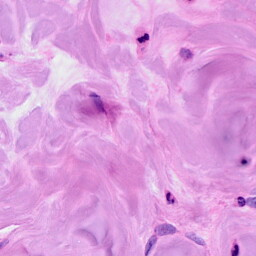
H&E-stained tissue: Breast